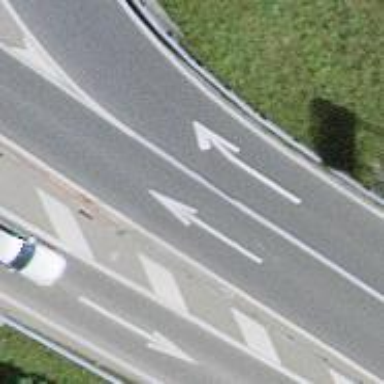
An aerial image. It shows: Asphalt trunk link road.